Field crop: maize
Growth stage: 2
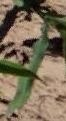
Species: maize